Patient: sex M, age 81
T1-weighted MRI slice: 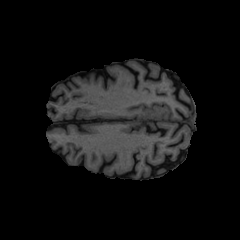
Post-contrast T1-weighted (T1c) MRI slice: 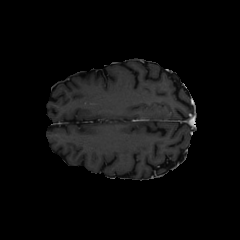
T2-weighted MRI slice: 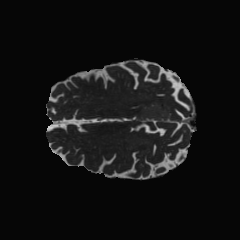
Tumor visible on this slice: yes
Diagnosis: Glioblastoma, IDH-wildtype
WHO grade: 4